Груз, соединенный пружиной с вертикальной стенкой, совершает колебания, двигаясь по горизонтальной поверхности (см. рисунок).  Масса груза равна $m$, коэффициент трения между грузом и поверхностью равен $\mu$, жесткость пружины равна $k$. В моменты времени, когда пружина максимально растянута, по грузу ударяют и сообщают ему некоторый импульс, так что он приобретает скорость $v_{0}$ в направлении к стенке.
Найдите скорость $v_{0}$, если колебания оказываются установившимися, а максимальное удлинение пружины равно $l$.
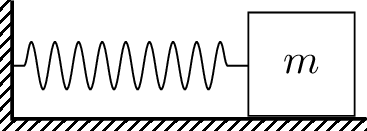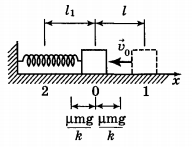
Решение: При движении груза влево от точки $(1)$ (см. рисунок) закон сохранения энергии имеет вид: $$ \frac{m v_{0}^{2}}{2}+\frac{k l^{2}}{2}=\frac{k l_{1}^{2}}{2}+\mu m g\left(l+l_{1}\right), \quad (1) $$ где $l_{1}$ — максимальное сжатие пружины.  При движении груза вправо от точки $(2)$ имеем $$ \frac{k l_{1}^{2}}{2}=\frac{k l^{2}}{2}+\mu m g\left(l+l_{1}\right). \quad (2) $$ Из $(1)$ и $(2)$, находим $$ \frac{m v_{0}^{2}}{2}=2 \mu m g\left(l+l_{1}\right). \quad (3) $$ Из уравнений $(3)$ и $(1)$ можем найти максимальное сжатие $l_{1}$ пружины: $$ l_{1}=l+2 \mu \frac{m g}{k}. \quad (4) $$ Подставляя полученное выражение для $l_{1}$ в $(3)$, получим: $$ \frac{m v_{0}^{2}}{2}=4 \mu m g\left(l+\frac{\mu m g}{k}\right), $$ откуда $$ v_{0}=\sqrt{8 \mu g\left(l+\frac{\mu m g}{k}\right)}. $$ Заметим, что задача имеет решение, если $l>\frac{\mu m g}{k}$. Область $-\frac{\mu m g}{k} \leq x \leq \frac{\mu m g}{k}$ называется зоной застоя.
Ответ: $$ v_{0}=\sqrt{8 \mu g\left(l+\frac{\mu m g}{k}\right)}. $$
Темы:
T, Механика, Динамика, Колебания, Всероссийские, Пружина, Сухое трение, Трение, Вынужденные колебания